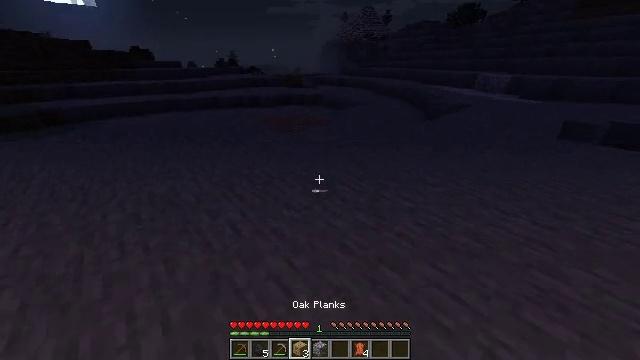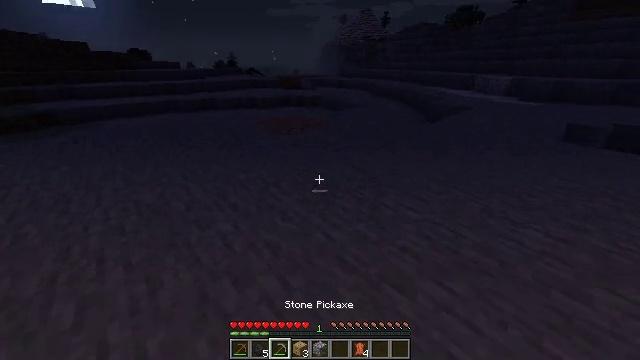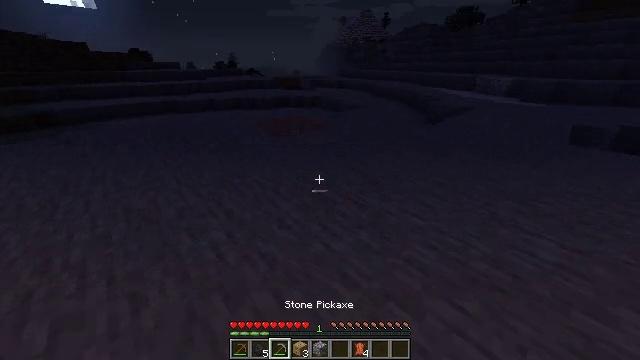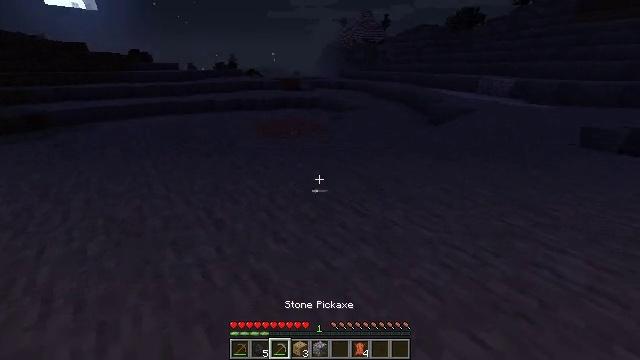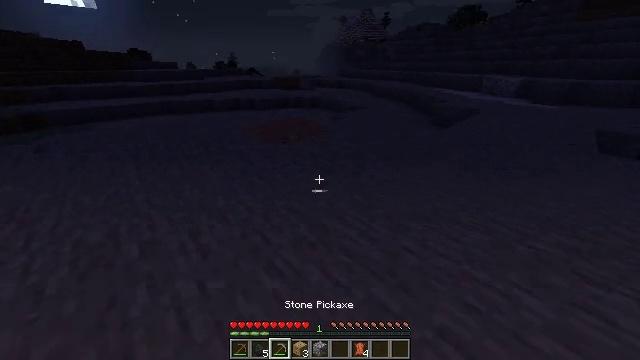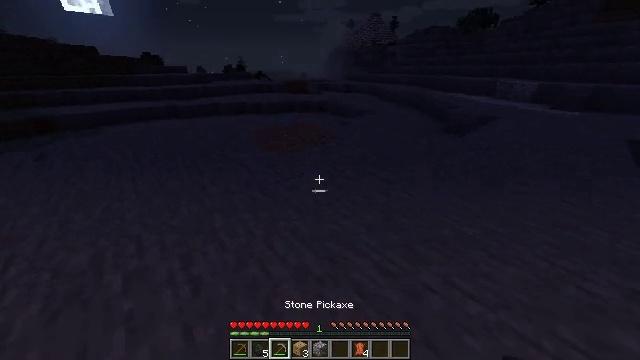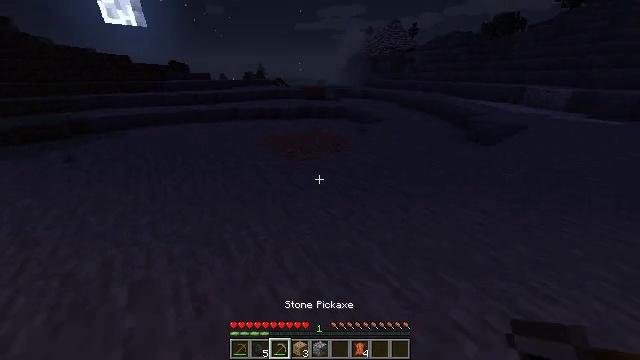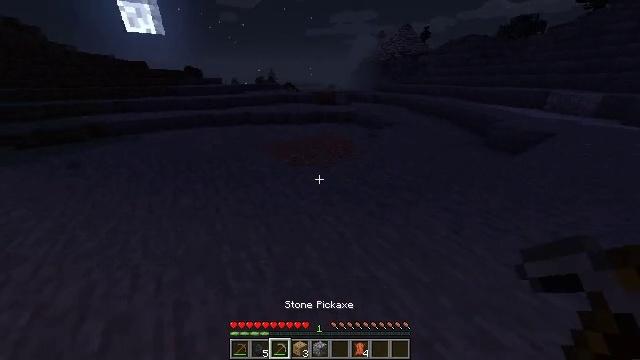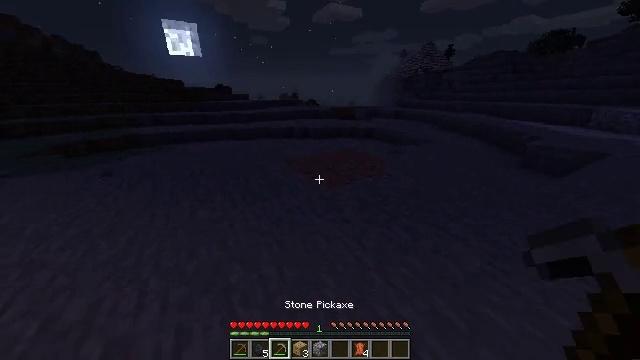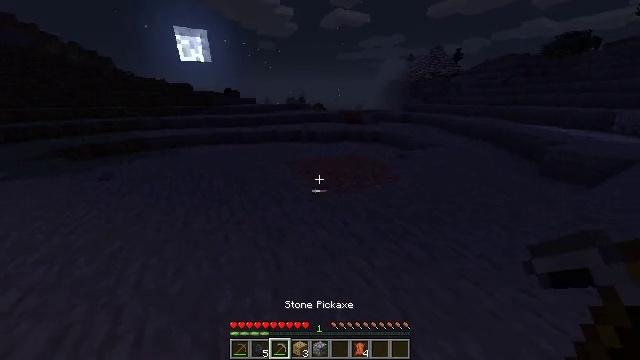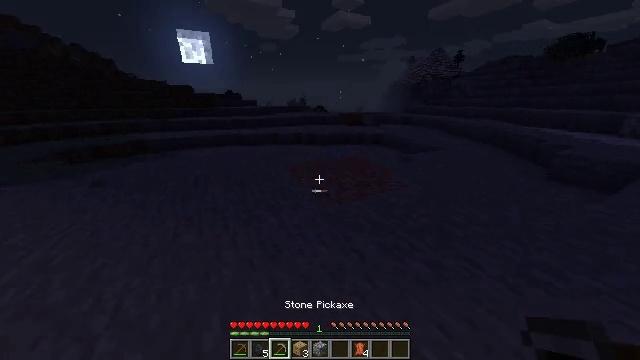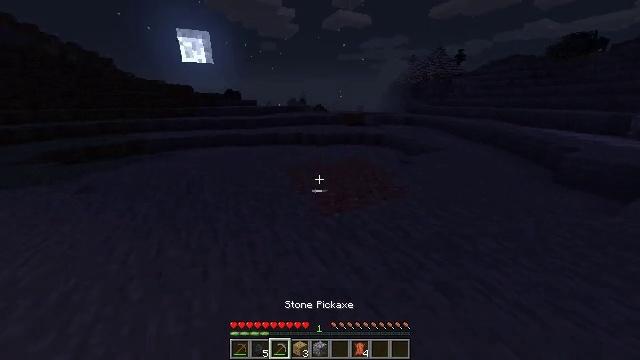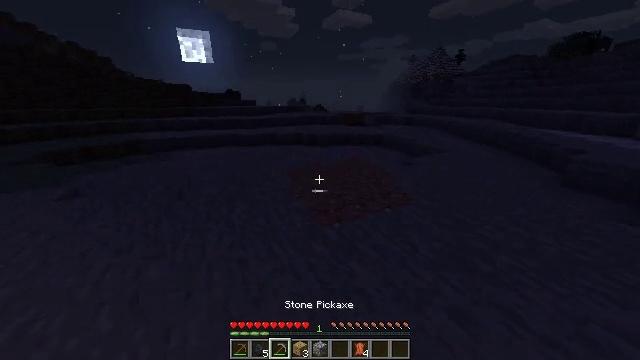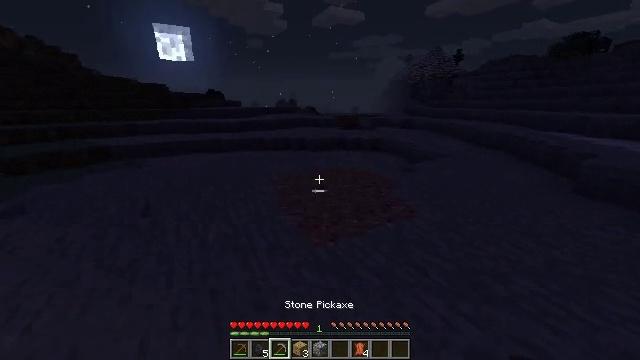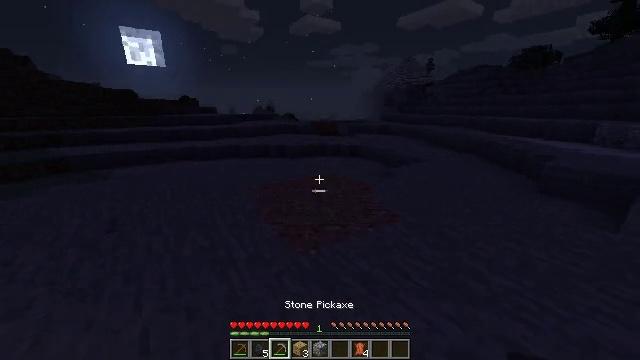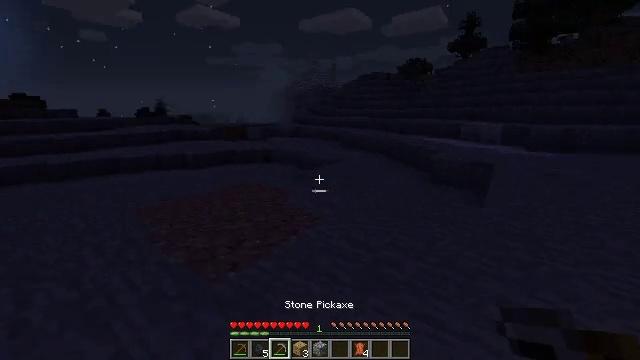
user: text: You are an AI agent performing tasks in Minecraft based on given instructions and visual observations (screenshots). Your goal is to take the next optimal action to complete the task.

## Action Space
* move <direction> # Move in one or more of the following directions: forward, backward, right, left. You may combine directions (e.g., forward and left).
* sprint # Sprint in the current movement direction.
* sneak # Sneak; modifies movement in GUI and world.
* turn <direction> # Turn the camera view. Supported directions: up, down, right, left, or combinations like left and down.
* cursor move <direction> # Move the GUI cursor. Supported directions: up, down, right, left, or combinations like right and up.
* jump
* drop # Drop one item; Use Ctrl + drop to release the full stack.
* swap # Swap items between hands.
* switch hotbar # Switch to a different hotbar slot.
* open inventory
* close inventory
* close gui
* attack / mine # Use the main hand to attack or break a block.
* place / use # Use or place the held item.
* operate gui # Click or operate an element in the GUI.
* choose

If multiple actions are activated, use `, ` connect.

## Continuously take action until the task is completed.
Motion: motion action
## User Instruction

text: Mine the coal ore underground.
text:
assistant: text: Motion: move forward, sprint
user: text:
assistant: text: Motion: move forward, sprint
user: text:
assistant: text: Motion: move forward, sprint
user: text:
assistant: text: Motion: move forward, sprint
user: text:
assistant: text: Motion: move forward, sprint, turn left
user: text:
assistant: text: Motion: move forward, sprint, turn left and up
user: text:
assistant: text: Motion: move forward, sprint, turn left
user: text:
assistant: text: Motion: move forward, sprint, turn left and up
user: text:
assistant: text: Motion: move forward, sprint, turn left
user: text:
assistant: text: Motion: move forward, sprint
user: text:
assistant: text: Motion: move forward
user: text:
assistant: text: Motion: no_op
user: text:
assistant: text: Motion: turn right and up
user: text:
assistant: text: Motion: turn right and up
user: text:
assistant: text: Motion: turn right and up
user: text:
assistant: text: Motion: move forward, turn right
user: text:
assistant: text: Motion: move forward, turn right and down
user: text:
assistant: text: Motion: move forward, sprint, turn right and down
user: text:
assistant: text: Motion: move forward, sprint, turn right and down
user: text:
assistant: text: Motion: move forward, sprint, turn right
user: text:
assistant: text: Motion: move forward, sprint
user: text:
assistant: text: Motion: move forward, sprint
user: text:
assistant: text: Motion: move forward, sprint
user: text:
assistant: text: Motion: move forward, sprint
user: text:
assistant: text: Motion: move forward, sprint
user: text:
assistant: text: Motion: move forward, sprint
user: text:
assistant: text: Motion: move forward, sprint
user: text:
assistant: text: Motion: move forward, sprint
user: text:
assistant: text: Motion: move forward, sprint, turn left and down
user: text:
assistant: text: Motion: move forward, sprint, turn left and down